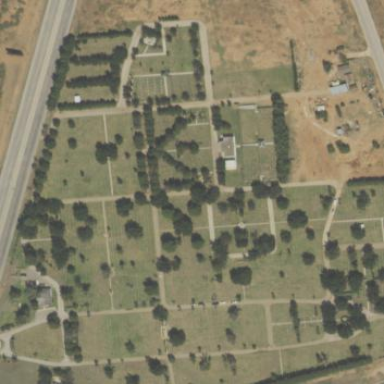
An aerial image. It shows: Cemetery.